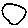
Label: circle